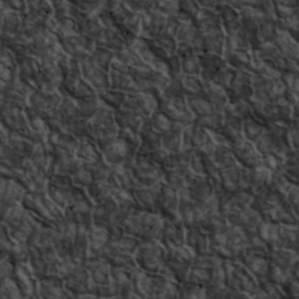
Label: non_frost